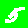
Digit: 5